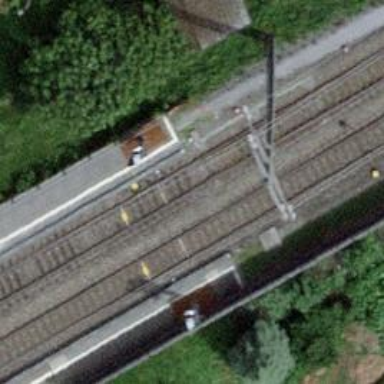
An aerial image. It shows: Railway switch.